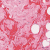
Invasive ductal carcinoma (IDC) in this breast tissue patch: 0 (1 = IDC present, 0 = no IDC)